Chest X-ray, PA view. Patient: 61 years old, sex M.
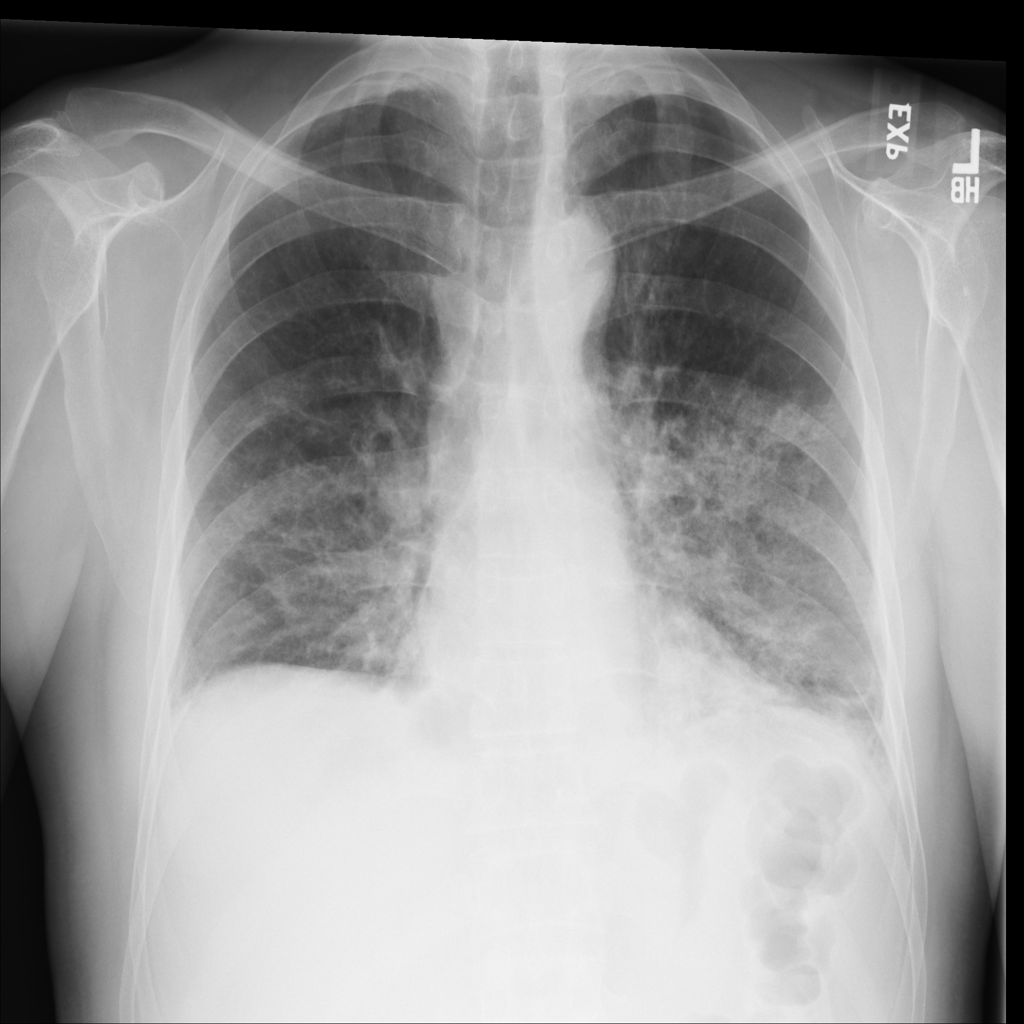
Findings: No Finding